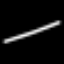
Label: line